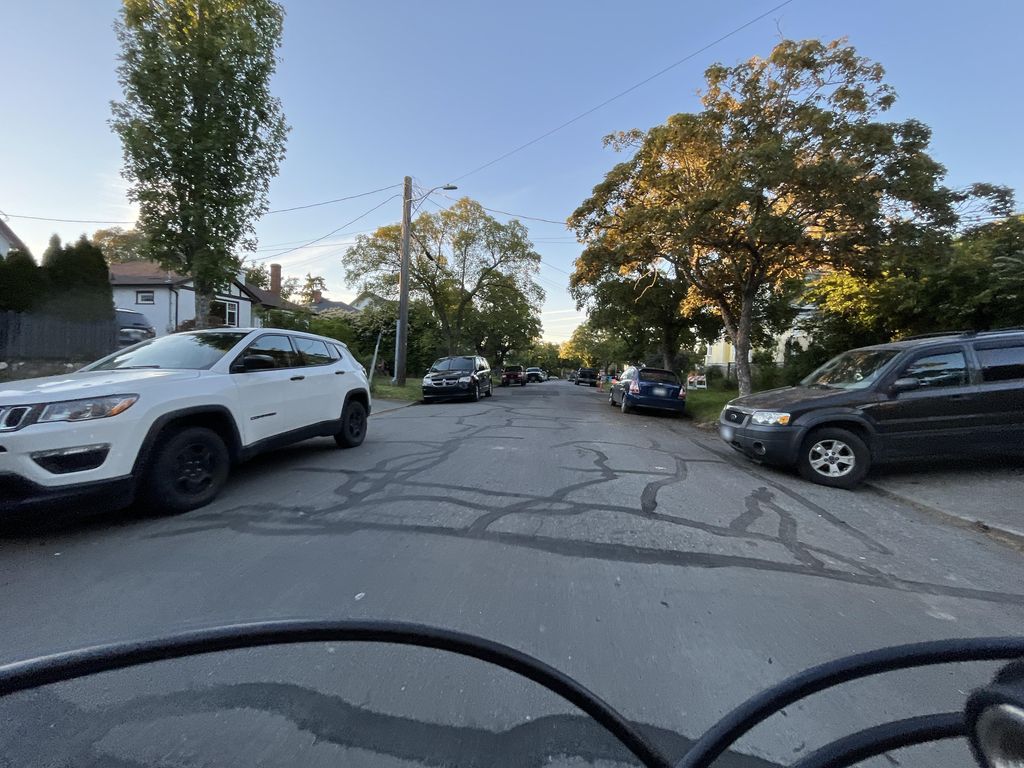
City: victoria